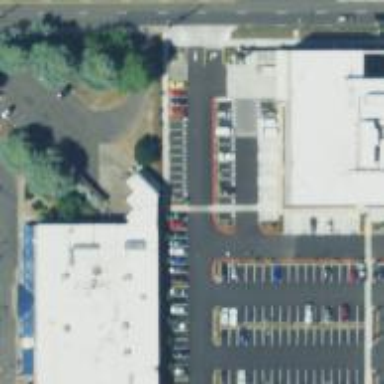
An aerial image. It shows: Parking space is available.